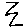
Label: zigzag